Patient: sex M, age 62
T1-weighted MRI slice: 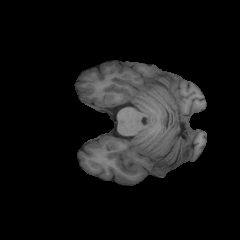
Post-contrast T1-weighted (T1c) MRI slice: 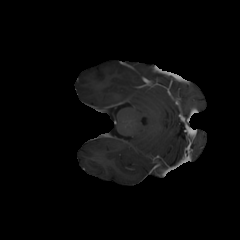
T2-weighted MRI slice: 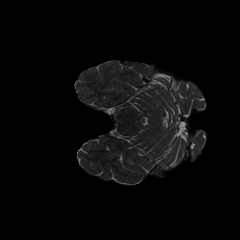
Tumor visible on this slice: no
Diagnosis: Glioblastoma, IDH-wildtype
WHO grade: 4